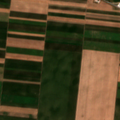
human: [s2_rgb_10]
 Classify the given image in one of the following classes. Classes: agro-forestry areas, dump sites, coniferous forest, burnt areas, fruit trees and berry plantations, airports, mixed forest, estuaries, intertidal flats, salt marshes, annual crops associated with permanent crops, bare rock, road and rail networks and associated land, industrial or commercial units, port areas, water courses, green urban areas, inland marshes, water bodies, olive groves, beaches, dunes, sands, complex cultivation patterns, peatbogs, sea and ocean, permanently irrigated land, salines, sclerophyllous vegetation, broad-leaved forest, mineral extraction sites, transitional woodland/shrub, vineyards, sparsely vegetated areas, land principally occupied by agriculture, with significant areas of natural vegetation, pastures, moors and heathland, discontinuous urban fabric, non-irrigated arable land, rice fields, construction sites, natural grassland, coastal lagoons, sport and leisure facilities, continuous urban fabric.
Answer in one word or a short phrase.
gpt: non-irrigated arable land, water bodies